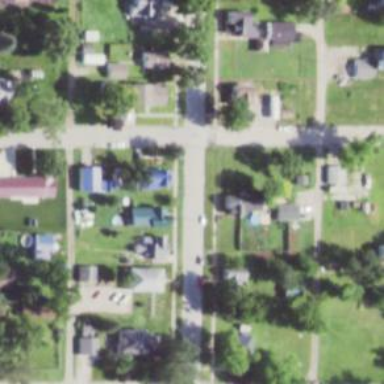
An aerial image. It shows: Residential road.